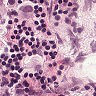
Metastatic tissue present: no